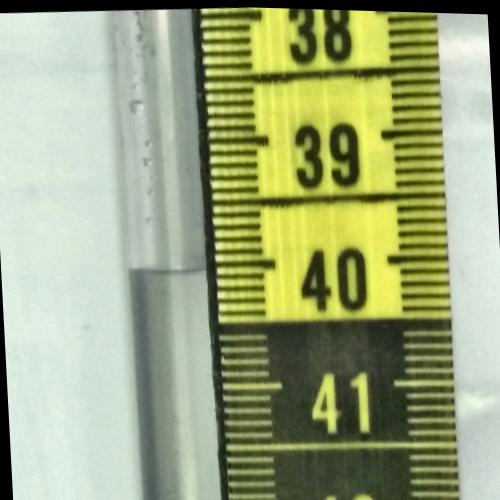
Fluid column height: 40.0 cm